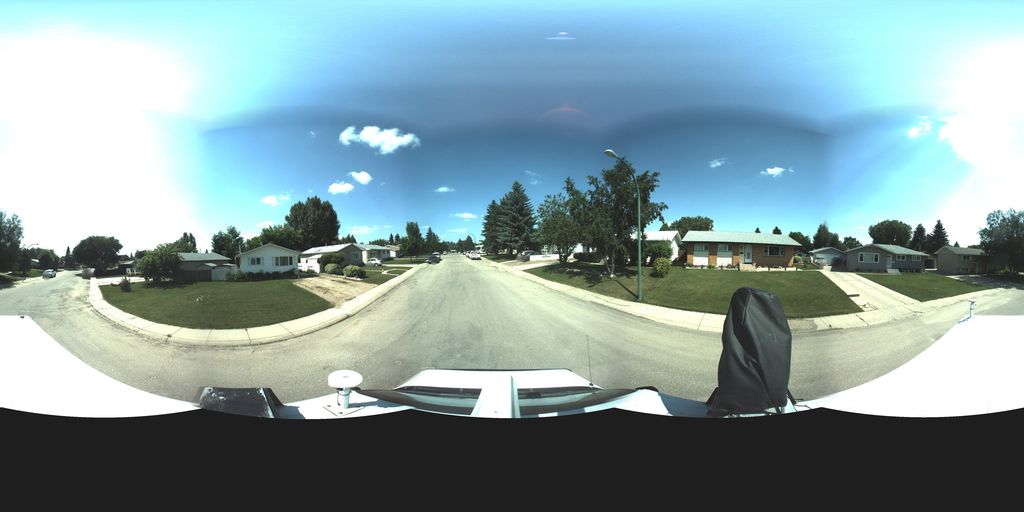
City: saskatoon